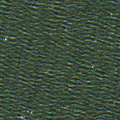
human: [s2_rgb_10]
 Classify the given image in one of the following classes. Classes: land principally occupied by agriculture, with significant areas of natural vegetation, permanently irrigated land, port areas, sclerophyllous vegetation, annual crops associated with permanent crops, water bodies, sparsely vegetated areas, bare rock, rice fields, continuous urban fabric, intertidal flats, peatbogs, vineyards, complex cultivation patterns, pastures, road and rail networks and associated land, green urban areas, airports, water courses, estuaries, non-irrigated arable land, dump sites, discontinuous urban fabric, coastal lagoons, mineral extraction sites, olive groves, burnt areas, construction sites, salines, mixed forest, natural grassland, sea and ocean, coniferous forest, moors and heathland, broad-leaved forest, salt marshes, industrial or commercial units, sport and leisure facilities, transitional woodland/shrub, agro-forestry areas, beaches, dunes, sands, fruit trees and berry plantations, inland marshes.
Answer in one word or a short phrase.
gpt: sea and ocean